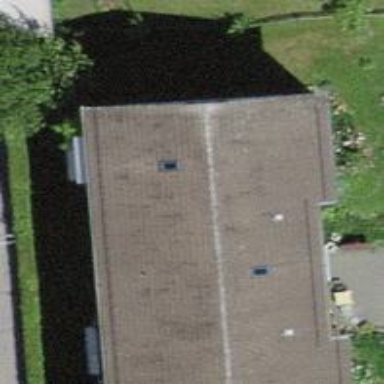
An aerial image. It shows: Apartment building with gabled roof made of roof tiles.